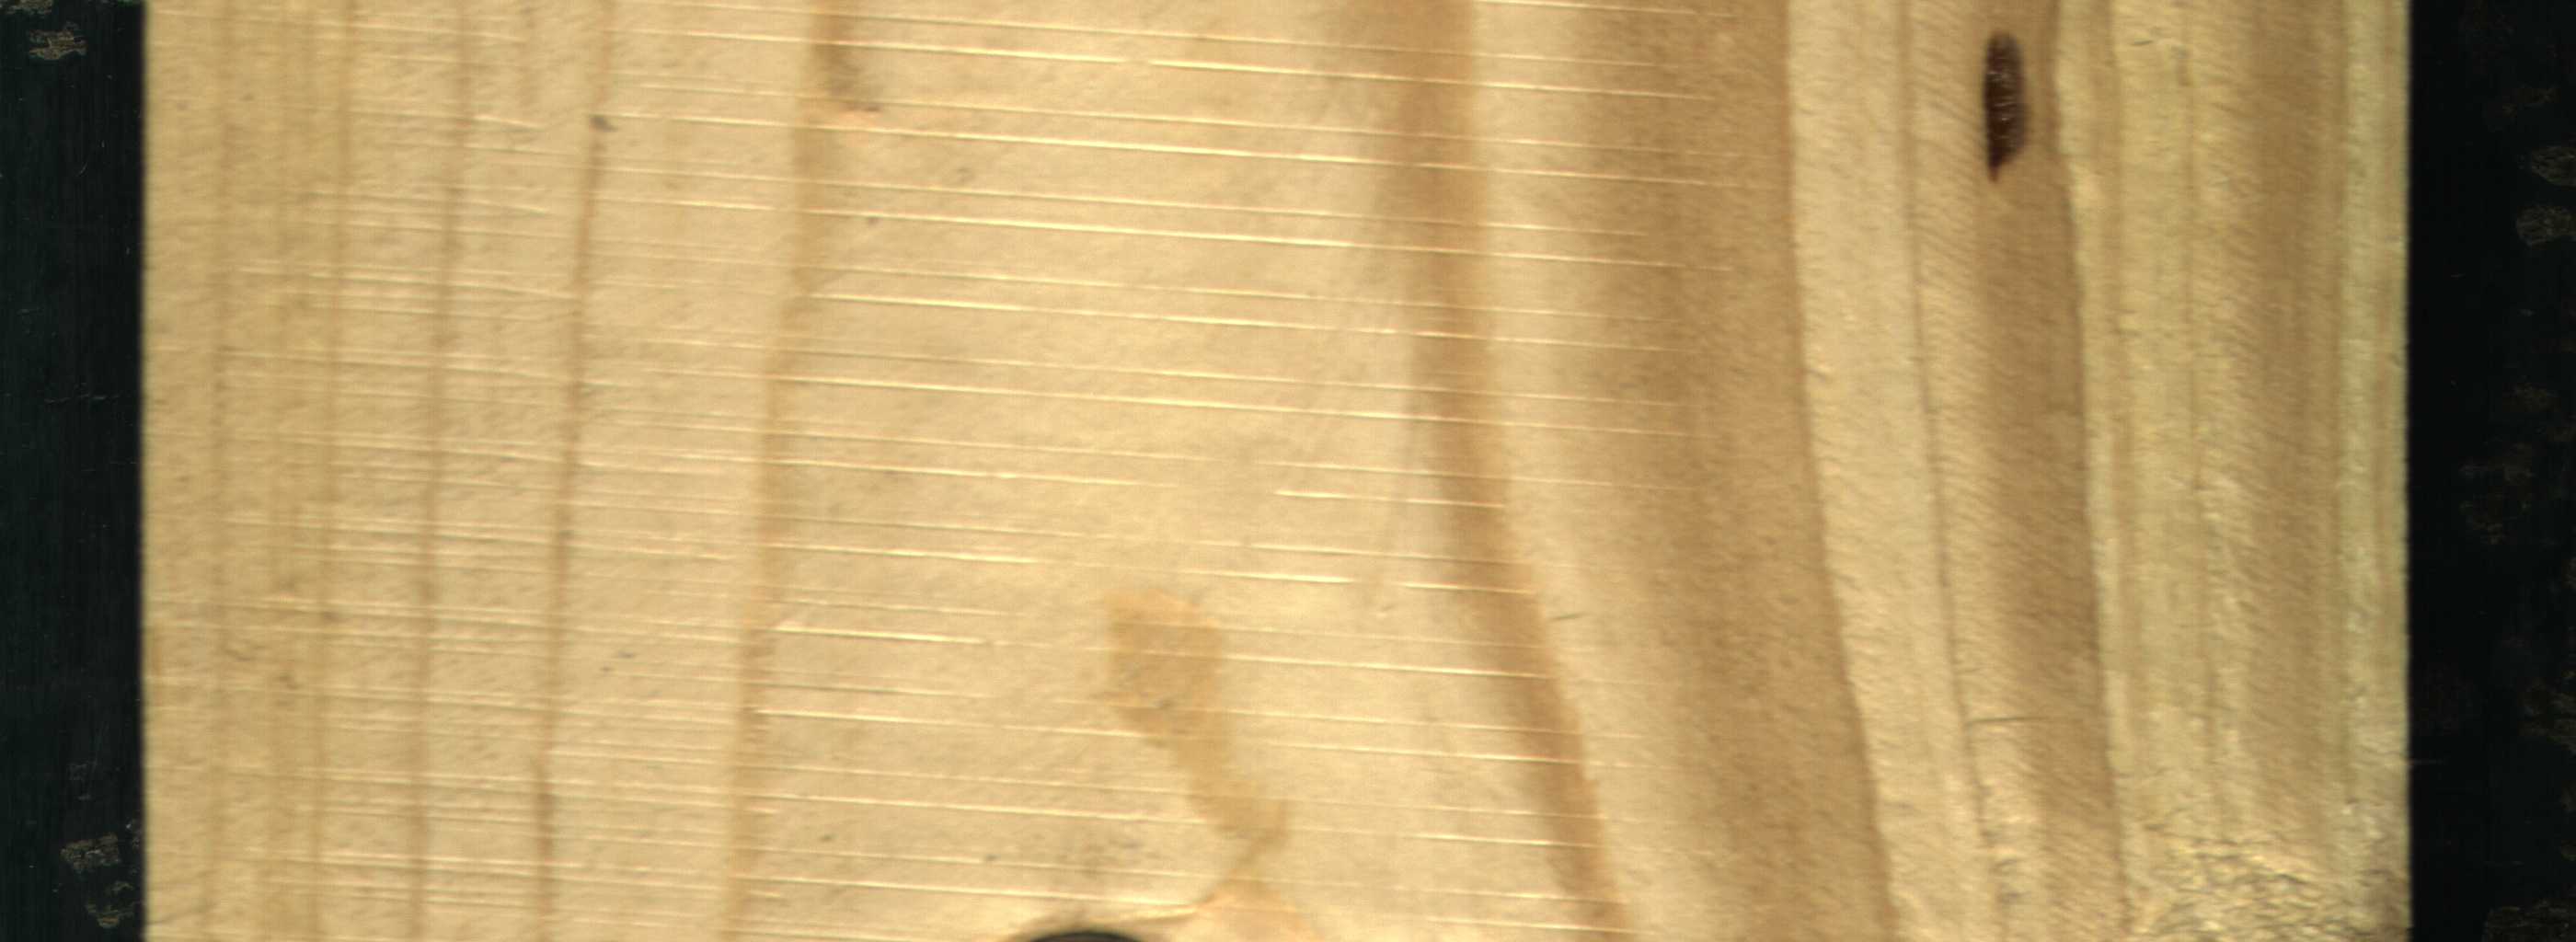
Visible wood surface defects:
resin
Dead_Knot